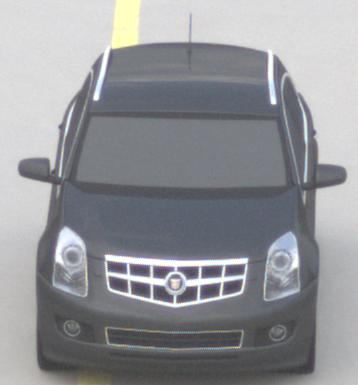
Make: Cadillac
Model: SRX 3.0 V6
Detailed model: SRX (II)
Model produced from: 2010/12
Model produced until: 2012/01
Doors: 5
Color: gray
Road condition: dry road
Daytime: midday
Contrast: low contrast